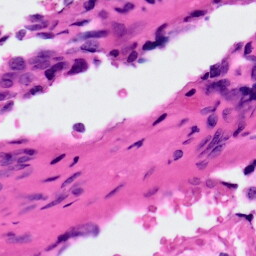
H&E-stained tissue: Ovarian